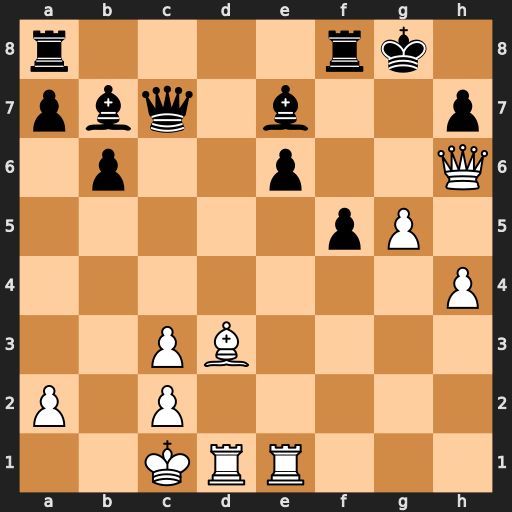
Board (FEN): r4rk1/pbq1b2p/1p2p2Q/5pP1/7P/2PB4/P1P5/2KRR3
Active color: w
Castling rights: -
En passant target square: f6
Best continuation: Qxe6+ Kh8 Qxe7 Qxe7 Rxe7